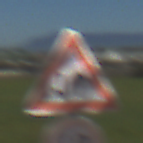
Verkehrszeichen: Gegenverkehr
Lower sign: Geschwindigkeit40
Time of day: MorningAfternoon
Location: Outdoor (RoadRail)
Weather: Clear
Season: NotSpecified
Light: Natural